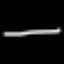
Label: line